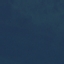
Label: SeaLake